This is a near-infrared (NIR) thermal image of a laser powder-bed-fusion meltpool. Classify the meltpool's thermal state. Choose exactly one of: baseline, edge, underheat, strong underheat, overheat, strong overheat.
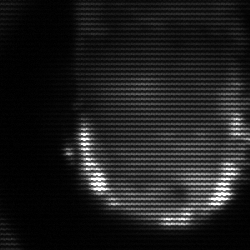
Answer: baseline